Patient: sex M, age 21
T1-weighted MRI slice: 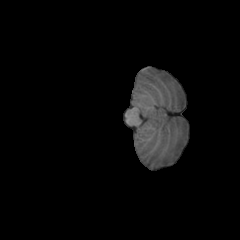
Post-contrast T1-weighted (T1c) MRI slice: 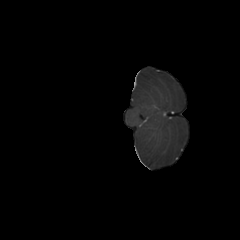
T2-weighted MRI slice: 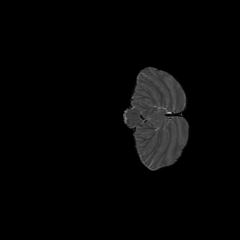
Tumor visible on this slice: no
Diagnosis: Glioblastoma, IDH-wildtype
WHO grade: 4